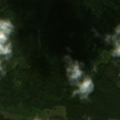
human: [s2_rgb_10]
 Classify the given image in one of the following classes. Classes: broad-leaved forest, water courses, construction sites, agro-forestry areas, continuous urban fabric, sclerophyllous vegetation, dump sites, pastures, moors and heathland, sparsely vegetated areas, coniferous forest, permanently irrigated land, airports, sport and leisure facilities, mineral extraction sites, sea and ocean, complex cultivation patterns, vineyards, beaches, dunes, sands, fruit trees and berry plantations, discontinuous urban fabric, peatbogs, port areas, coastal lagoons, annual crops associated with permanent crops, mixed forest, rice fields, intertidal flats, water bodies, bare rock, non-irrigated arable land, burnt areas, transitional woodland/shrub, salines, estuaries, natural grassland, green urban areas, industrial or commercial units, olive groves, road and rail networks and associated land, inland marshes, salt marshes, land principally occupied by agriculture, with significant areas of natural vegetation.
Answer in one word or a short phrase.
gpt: coniferous forest, mixed forest